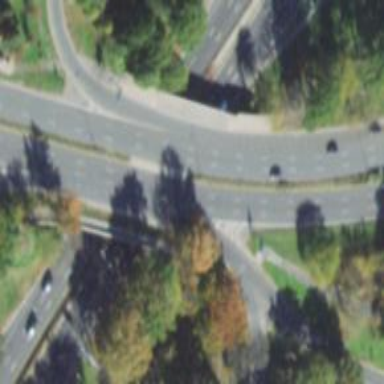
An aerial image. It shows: Trunk highway bridge with asphalt surface.